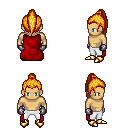
a pixel art fantasy rpg character, male body template, human, tanned skin, red cape, white pants, light blonde long topknot hairstyle, metal gloves, gold boots, four views (front, back, left, right), 2x2 character sprite sheet, small pixel art, hard edges, no anti-aliasing